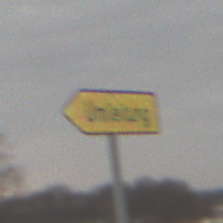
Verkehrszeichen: UmleitungswegweiserLinksweisend
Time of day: MorningAfternoon
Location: Outdoor (Nature)
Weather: Overcast
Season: Winter
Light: Natural